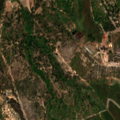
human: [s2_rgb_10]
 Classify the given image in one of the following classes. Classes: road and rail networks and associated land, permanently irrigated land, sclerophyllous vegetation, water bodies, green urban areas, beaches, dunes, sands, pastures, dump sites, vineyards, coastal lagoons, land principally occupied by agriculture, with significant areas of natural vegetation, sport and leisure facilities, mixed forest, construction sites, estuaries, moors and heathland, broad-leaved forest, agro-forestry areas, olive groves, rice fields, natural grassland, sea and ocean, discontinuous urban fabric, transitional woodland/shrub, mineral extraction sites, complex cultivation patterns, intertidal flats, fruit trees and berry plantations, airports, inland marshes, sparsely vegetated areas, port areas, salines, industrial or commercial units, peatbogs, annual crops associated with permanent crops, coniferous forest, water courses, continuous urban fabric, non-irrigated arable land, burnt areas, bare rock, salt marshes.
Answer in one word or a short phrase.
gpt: continuous urban fabric